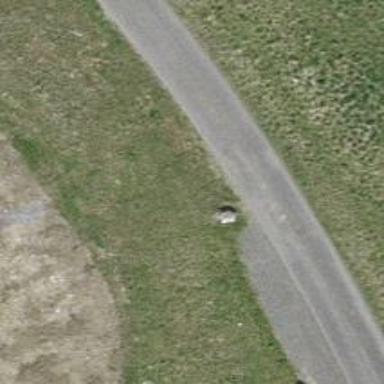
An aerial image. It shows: Well-maintained track road with grade 1 tracktype.